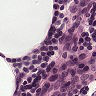
Metastatic tissue present: no